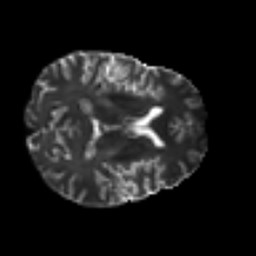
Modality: T2w
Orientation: axial
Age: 30
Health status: ill
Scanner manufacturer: philips
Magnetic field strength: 3 T
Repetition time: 9 s
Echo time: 0.127 s